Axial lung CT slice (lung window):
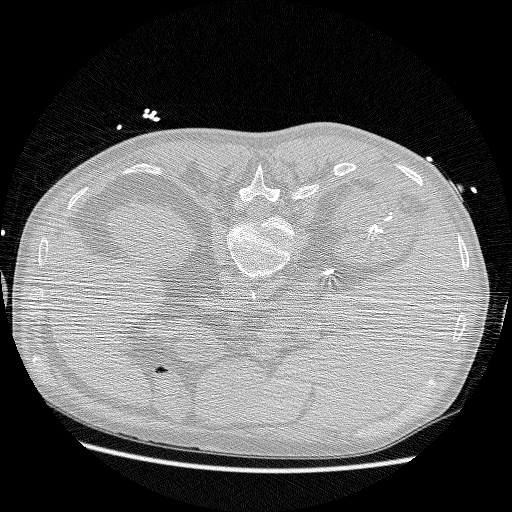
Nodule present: no